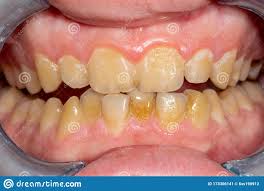
Condition: Tooth Discoloration